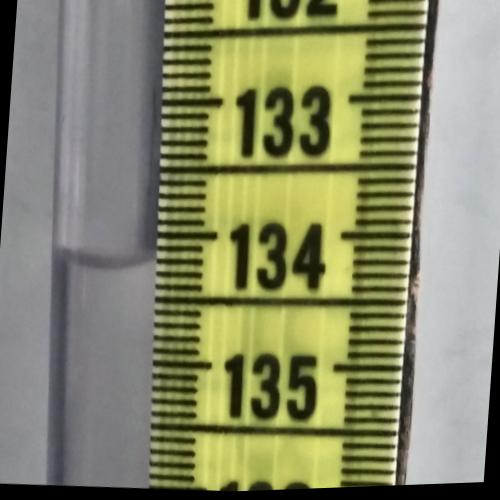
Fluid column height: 134.2 cm